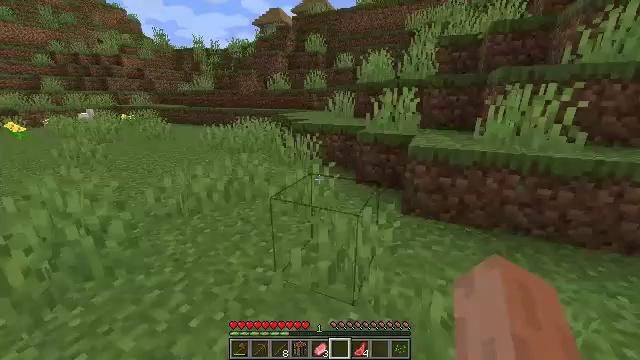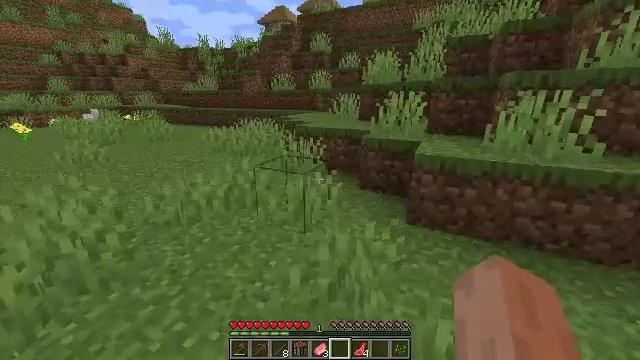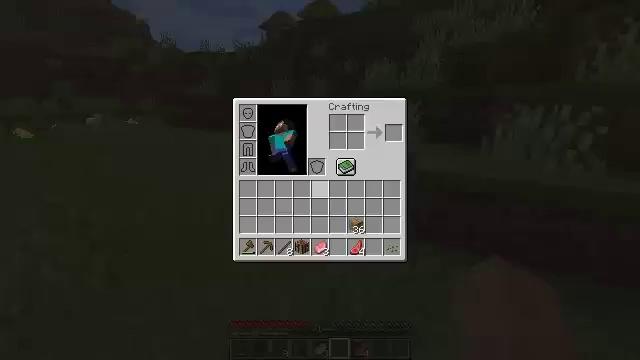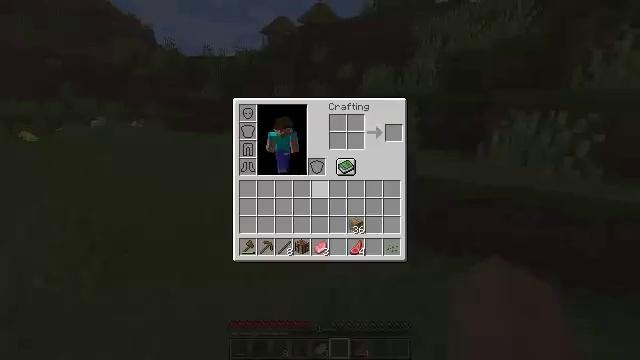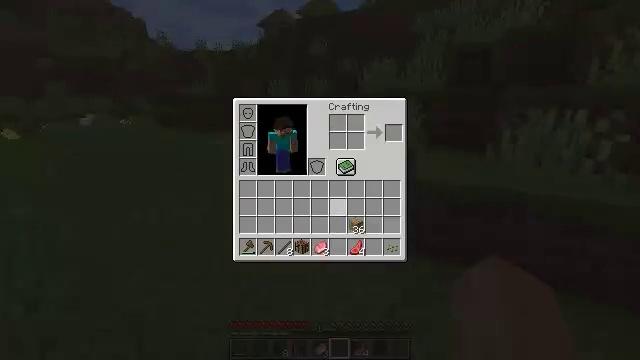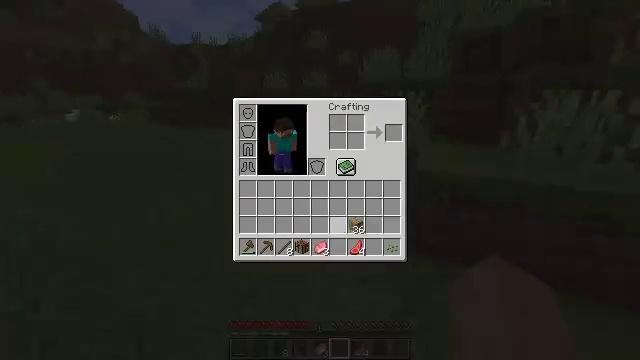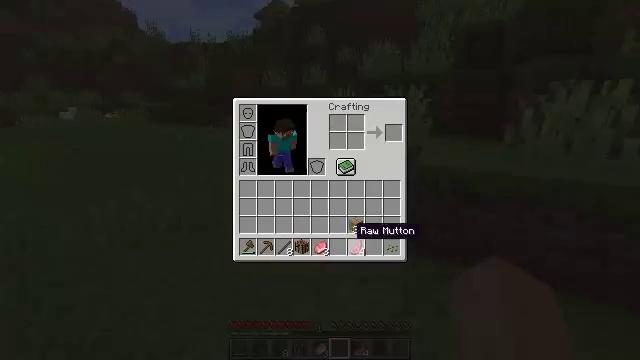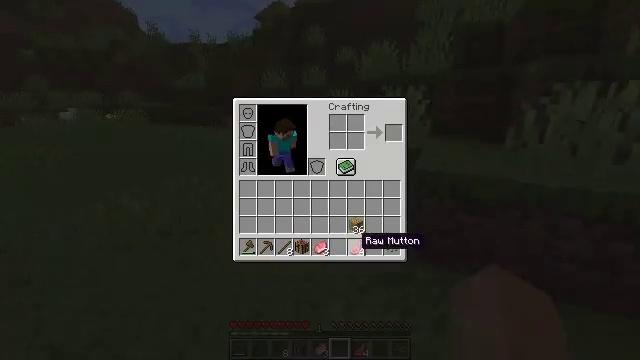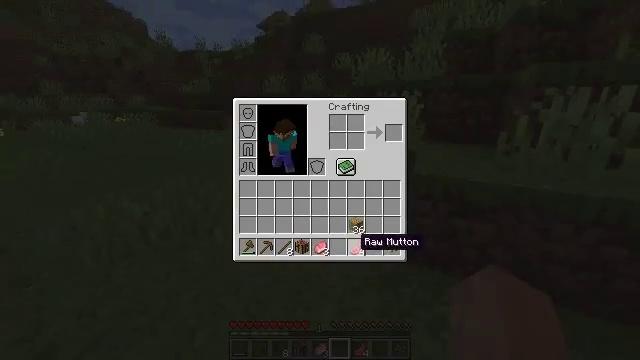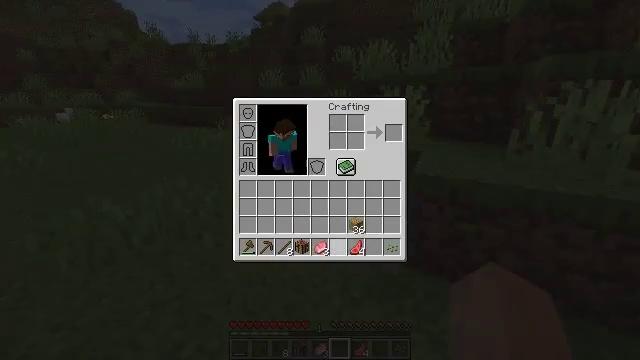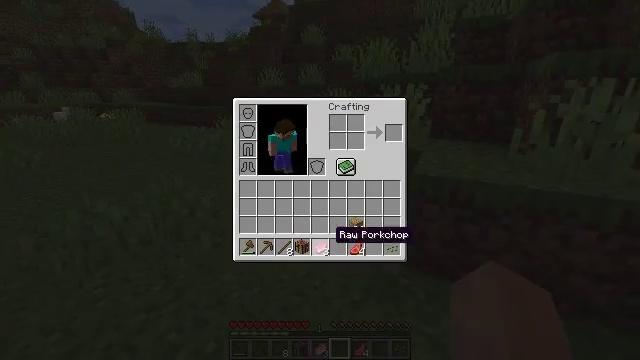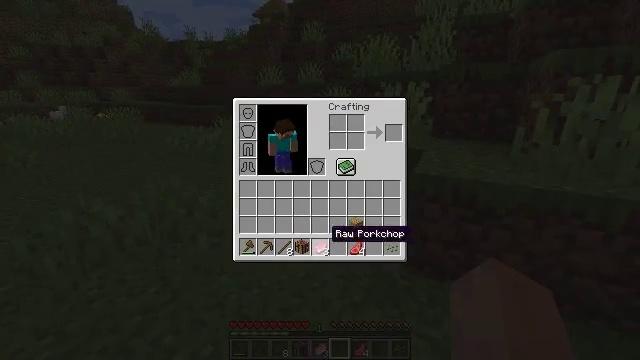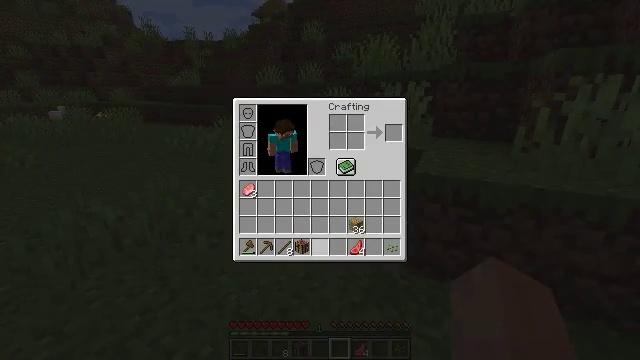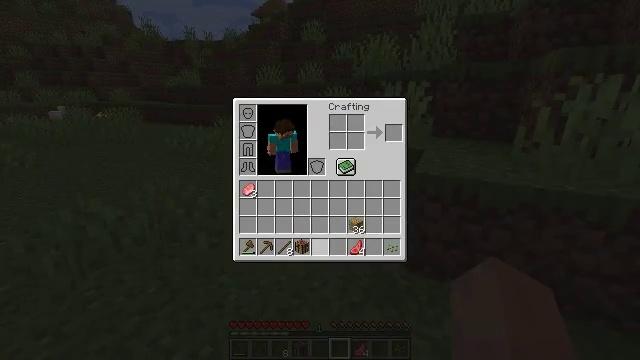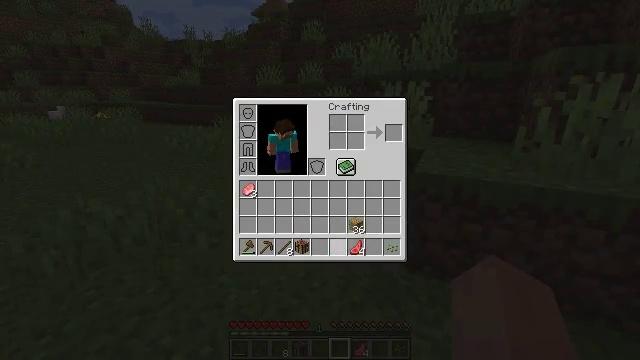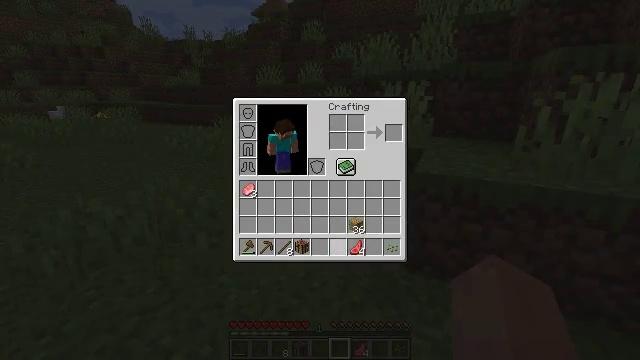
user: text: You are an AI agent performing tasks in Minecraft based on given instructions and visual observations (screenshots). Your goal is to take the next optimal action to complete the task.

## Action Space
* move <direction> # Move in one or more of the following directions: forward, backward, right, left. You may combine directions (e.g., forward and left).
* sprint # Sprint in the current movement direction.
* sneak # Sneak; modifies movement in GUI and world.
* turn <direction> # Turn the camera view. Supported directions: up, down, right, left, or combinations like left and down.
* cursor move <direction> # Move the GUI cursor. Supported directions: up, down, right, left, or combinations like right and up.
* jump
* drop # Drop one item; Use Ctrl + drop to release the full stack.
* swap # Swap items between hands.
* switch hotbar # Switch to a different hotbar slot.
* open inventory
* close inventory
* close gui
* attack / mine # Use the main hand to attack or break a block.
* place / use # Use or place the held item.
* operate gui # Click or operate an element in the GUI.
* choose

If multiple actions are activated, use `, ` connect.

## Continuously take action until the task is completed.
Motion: motion action
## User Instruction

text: Drop a mutton.
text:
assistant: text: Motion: move forward, sprint, turn left, jump
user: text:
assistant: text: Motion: move forward, sprint, jump, open inventory
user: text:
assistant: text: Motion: move forward, sprint, jump, open inventory
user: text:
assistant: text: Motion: cursor move right and down, open inventory
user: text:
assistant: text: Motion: cursor move right and down
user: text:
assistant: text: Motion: cursor move down
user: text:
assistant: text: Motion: sneak, cursor move down
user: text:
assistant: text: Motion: sneak
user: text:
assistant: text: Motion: sneak, cursor move left
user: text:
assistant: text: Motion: sneak, cursor move left
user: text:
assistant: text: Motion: sneak
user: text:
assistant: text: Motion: sneak, operate gui
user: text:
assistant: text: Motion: sneak, operate gui
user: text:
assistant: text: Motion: sneak, operate gui
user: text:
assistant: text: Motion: sneak, cursor move right
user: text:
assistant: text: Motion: sneak, cursor move right
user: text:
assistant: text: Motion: sneak
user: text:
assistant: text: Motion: sneak, operate gui
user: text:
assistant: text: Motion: sneak, operate gui
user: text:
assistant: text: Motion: sneak
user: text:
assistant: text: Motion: sneak
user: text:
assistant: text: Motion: sneak, close inventory
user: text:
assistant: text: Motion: move forward, sneak, turn right, close inventory
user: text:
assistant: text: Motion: move forward, turn right and up, close inventory
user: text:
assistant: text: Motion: move forward, turn right and up
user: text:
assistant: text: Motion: move forward, turn right
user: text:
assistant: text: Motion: move forward, sprint
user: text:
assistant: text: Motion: move forward, sprint
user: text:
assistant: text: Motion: move forward, sprint
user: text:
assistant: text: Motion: move forward, sprint, jump